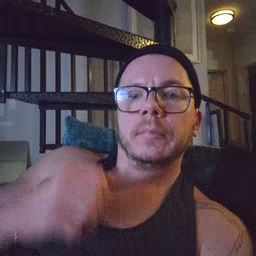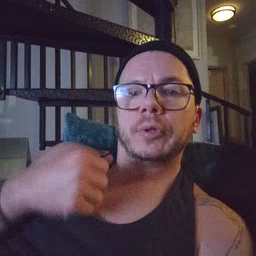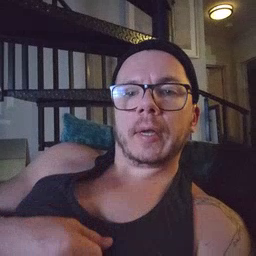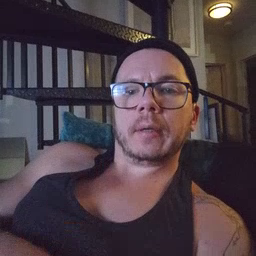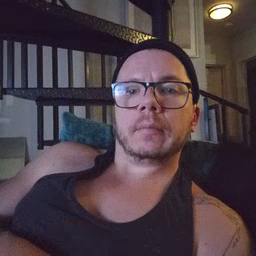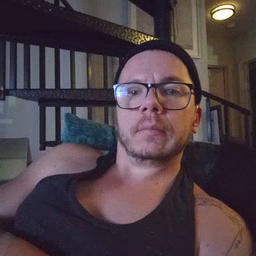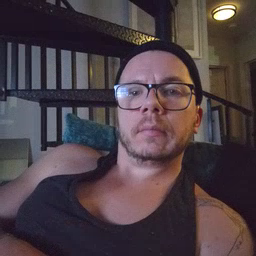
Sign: jacket